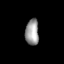
Tissue: lung
Cell type: Fibroblasts
Senescence score: 0.6205
Nuclear area (px): 344
Mean DAPI intensity: 153.64